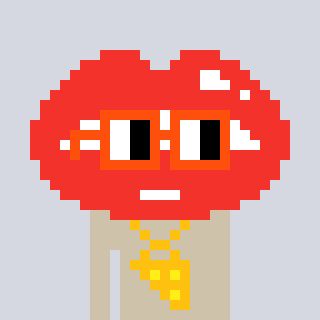
a pixel art character with square orange glasses, a lips-shaped head and a bege-colored body on a cool background